Question: I have a datagridview and a list of objects... I am trying to set the datasource of the grid to this list, but somehow the datagridview always turns up empty. Although, when I debug, the datasource property of the datagridview is populated by a list of my objects
Here is what I got how my object looks like:
'''
public class TextIFileObject
{
public string name;
public long totalChars;
public bool bearbeitet;
public string path; ....}
'''
I populate the list like this:
'''
public BindingList<TextIFileObject> allDetectedFiles = new BindingList<TextIFileObject>();
FileInfo[] Files = dinfo.GetFiles("*.txt");
foreach (FileInfo file in Files)
{
TextIFileObject tmp = new TextIFileObject(file);
allDetectedFiles.Add(tmp);
}
'''
and finally I set the source of the datagrid like this:
'''
dataGridView1.AutoGenerateColumns = true;
dataGridView1.AutoSize = true;
dataGridView1.DataSource = allDetectedFiles;
'''
I have draged the datagridview out on the form from the toolbox (if somehow that is relevant!)
and here is how my form looks like: (the datagrid is simply empty! )

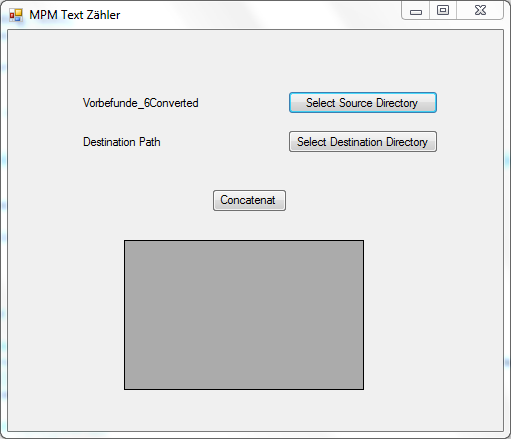
Answer: I wrote a small piece of Code to show it via example:
<URL>